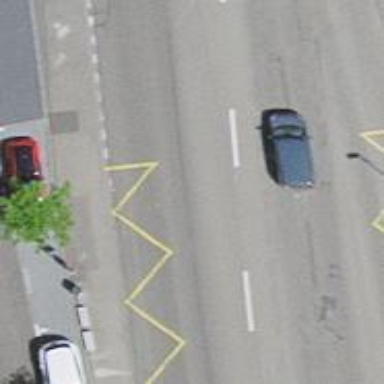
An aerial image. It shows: Bus stop with designated public transport stop position.